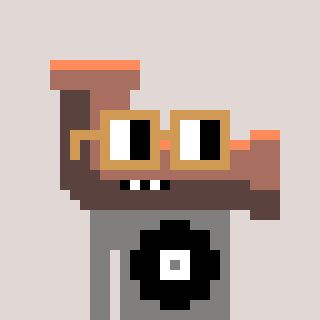
a pixel art character with square brown glasses, a pipe-shaped head and a bluegrey-colored body on a warm background